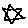
Label: star